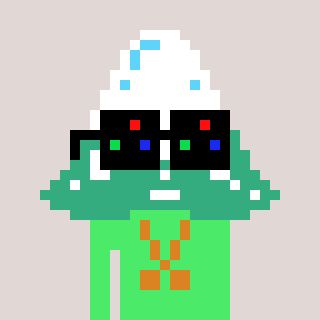
a pixel art character with square black sunglasses, a snowy mountain-shaped head and a teal-colored body on a warm background